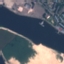
Land use / land cover: River